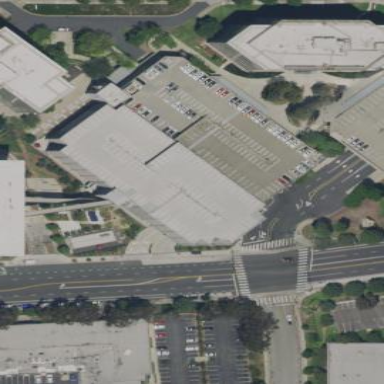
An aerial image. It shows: Commercial building with parking lot.